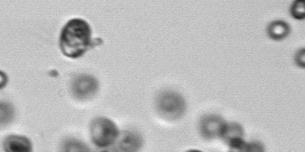
Label: Phaeocystis